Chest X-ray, PA view. Patient: 16 years old, sex M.
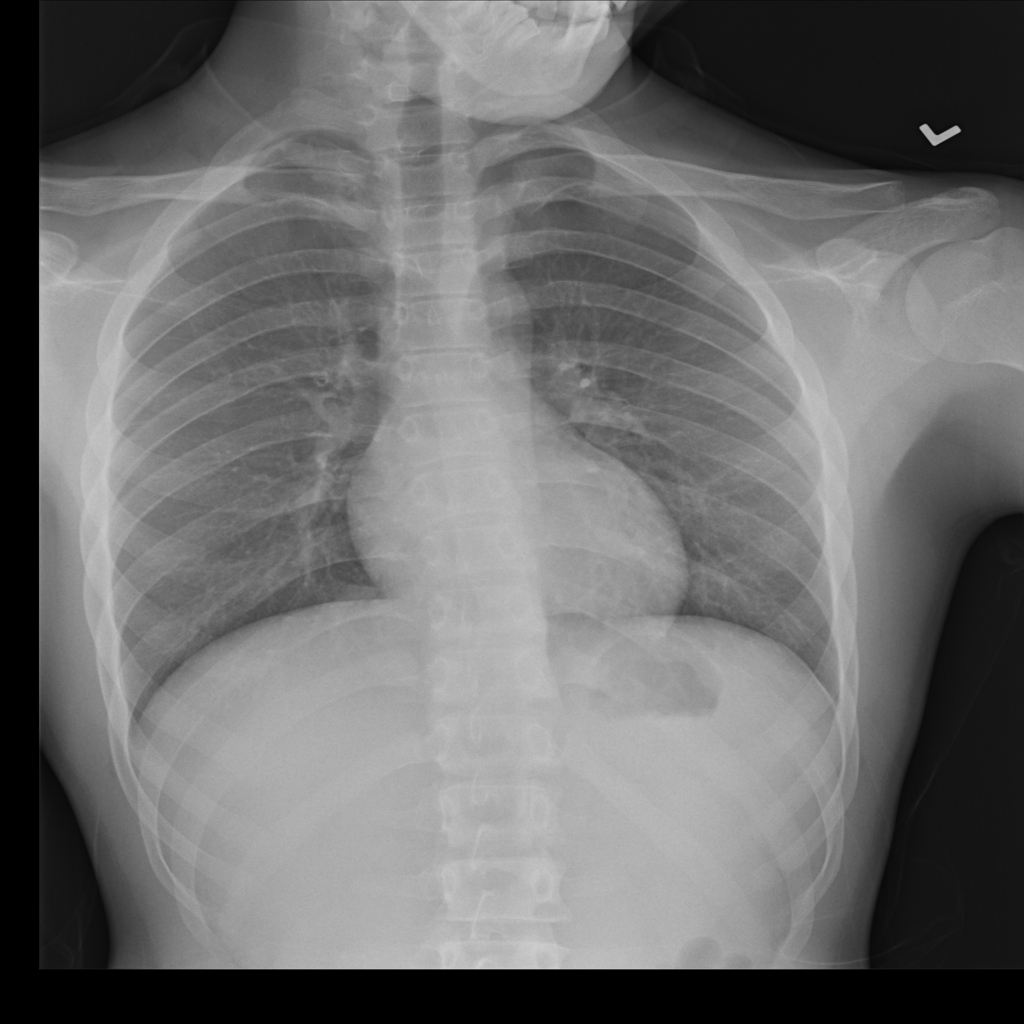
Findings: No Finding